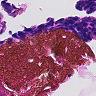
Metastatic tissue present: no